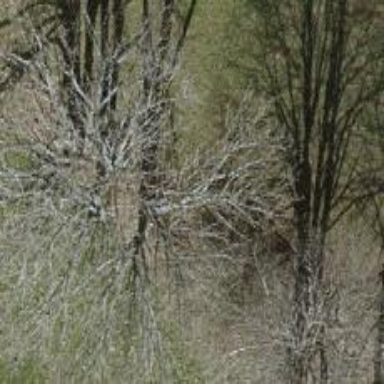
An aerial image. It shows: Row of trees in natural setting.